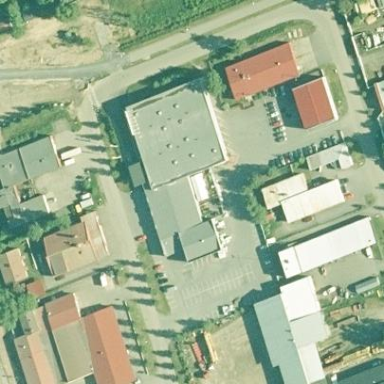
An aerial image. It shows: Variety store inside building.